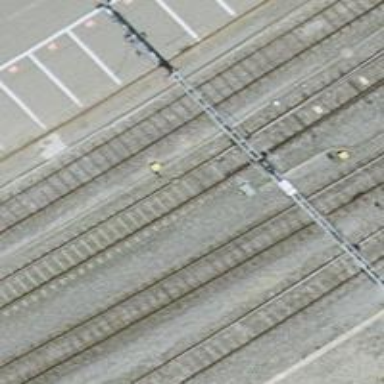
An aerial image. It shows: Railway switch.